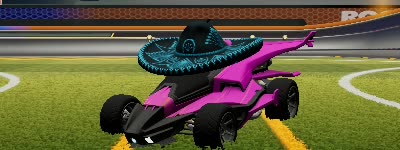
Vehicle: aftershock